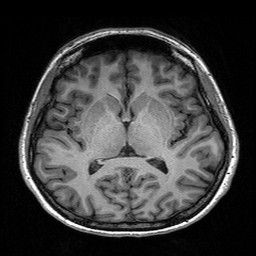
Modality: T1w
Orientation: coronal
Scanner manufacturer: siemens
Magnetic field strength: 3 T